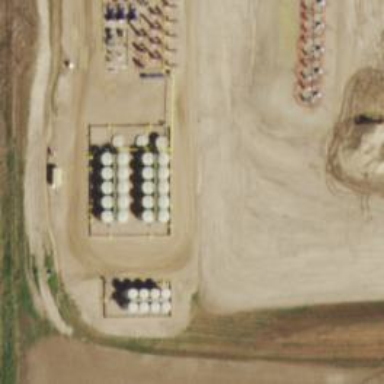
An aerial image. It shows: Storage tank that is man-made.